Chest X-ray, AP view. Patient: 60 years old, sex M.
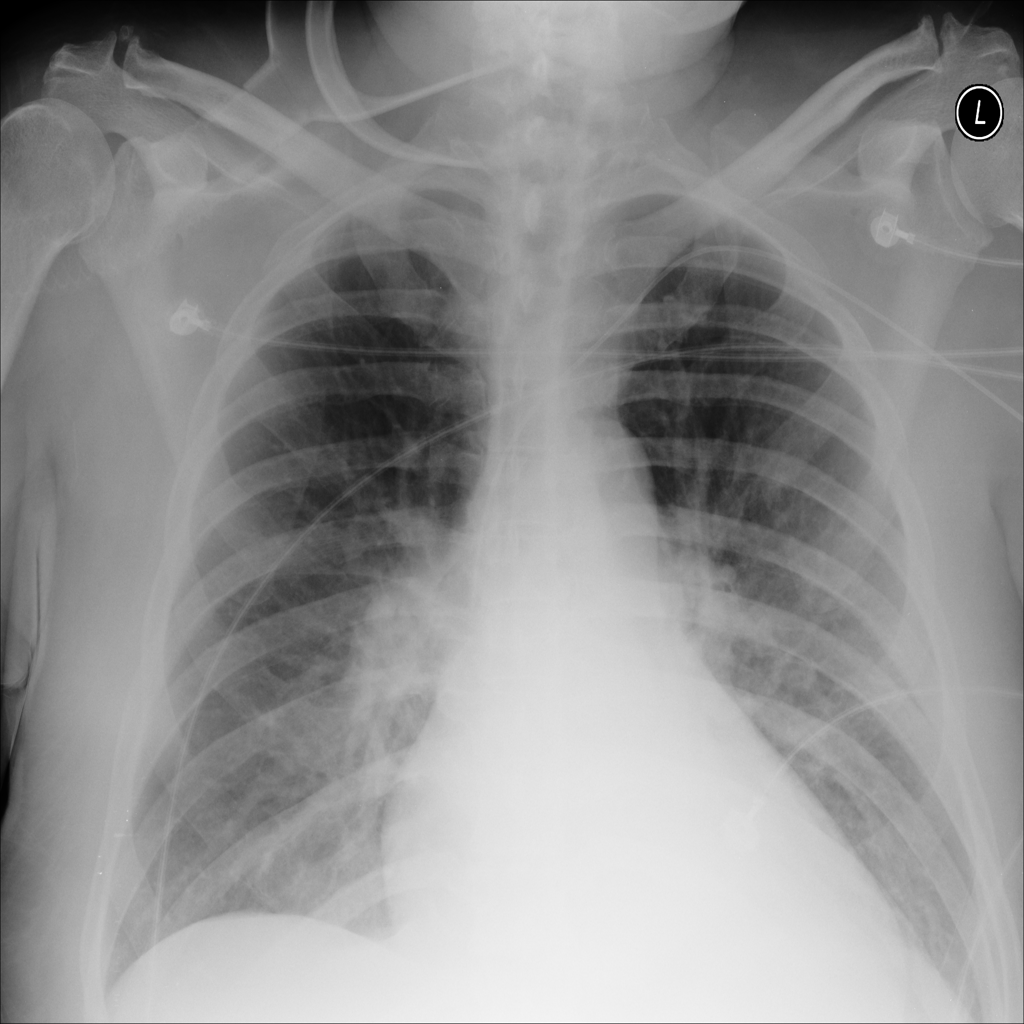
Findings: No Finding